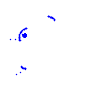
Particle: pion